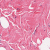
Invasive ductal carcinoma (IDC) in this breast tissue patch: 0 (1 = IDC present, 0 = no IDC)